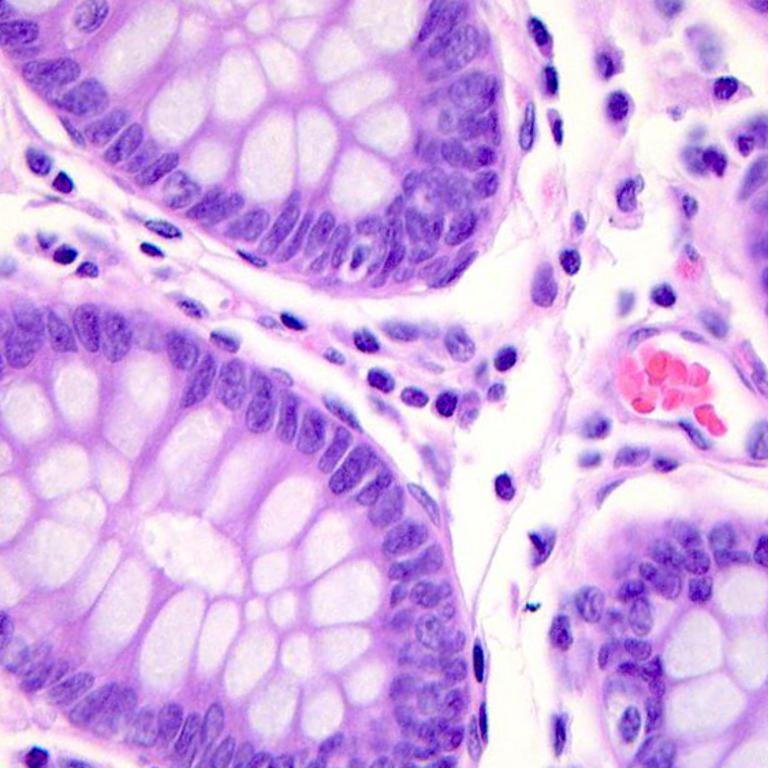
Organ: colon
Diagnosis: benign